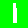
Digit: 1